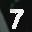
Label: 7